Field crop: maize
Growth stage: 2
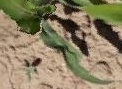
Species: maize